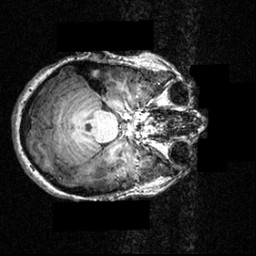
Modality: T1w
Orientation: axial
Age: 12
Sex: female
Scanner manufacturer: siemens
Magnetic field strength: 3.951 T
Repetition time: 1.5 s
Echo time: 0.00335 s